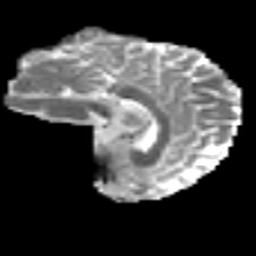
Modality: MD
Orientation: sagittal
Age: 37
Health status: ill
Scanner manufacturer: philips
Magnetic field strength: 3 T
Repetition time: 9 s
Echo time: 0.127 s